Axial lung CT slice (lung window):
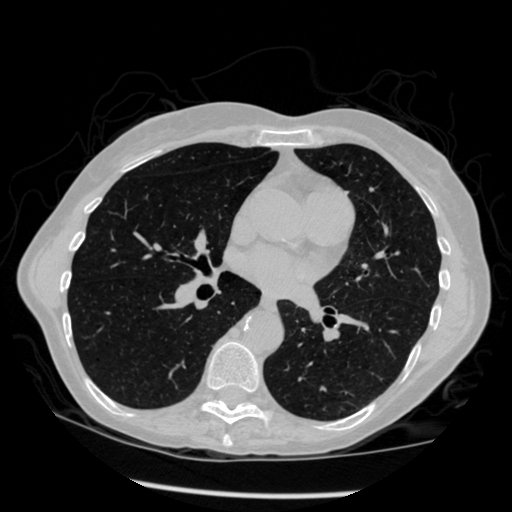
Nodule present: no